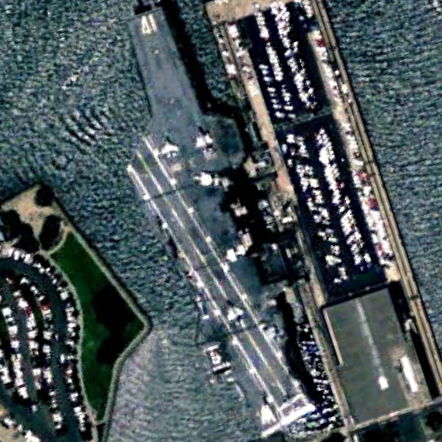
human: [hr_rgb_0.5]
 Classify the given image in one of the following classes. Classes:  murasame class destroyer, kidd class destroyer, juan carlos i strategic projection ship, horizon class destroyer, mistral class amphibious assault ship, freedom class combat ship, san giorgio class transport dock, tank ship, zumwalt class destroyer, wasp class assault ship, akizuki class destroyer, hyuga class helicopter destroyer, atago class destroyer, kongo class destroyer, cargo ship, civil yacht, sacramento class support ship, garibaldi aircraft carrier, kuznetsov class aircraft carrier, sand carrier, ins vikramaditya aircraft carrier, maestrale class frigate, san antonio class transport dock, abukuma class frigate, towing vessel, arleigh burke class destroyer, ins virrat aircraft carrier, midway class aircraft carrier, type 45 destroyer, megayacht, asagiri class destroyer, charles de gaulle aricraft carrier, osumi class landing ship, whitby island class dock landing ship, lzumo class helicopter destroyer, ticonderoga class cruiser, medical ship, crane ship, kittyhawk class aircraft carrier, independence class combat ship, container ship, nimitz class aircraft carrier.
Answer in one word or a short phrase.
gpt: Midway class aircraft carrier